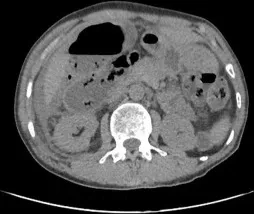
Abdominal CT examination (A-D): a small amount of free gas in the abdominal cavity, ascites, gastrointestinal perforation.
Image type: radiology (ct)